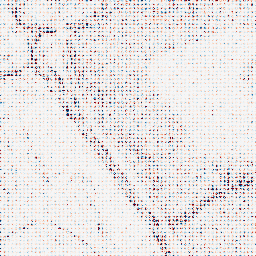
Category: wavelet
Decomposition family: wavelet_reverse_biorthogonal
Decomposition parameters: wavelet: rbio3.5
level: 1
Upsampling method: sinc_hamming
Upsampling parameters: scale: 8
kernel_size: 4
Upsampling scale: 8